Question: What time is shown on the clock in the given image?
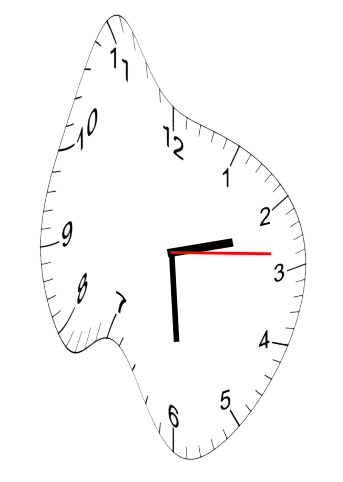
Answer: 02:29:14